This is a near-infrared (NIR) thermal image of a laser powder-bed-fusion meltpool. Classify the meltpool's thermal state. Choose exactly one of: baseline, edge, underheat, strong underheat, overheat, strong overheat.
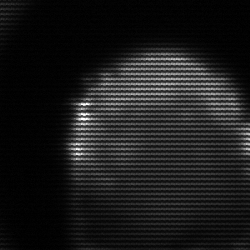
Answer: edge